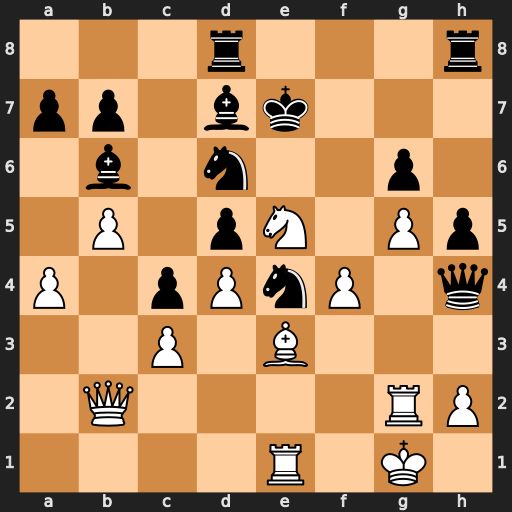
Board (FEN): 3r3r/pp1bk3/1b1n2p1/1P1pN1Pp/P1pPnP1q/2P1B3/1Q4RP/4R1K1
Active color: w
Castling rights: -
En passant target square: -
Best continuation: Nxg6+ Kf7 Nxh4